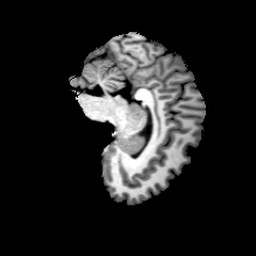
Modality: T1w
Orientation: sagittal
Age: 19
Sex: female
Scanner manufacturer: philips
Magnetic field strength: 3 T
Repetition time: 0.0082 s
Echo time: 0.0037 s